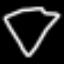
Label: diamond